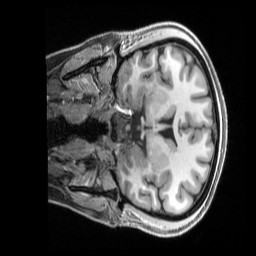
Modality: T1w
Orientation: coronal
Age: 28
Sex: female
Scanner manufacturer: siemens
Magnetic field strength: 3 T
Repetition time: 2.5 s
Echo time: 0.00296 s